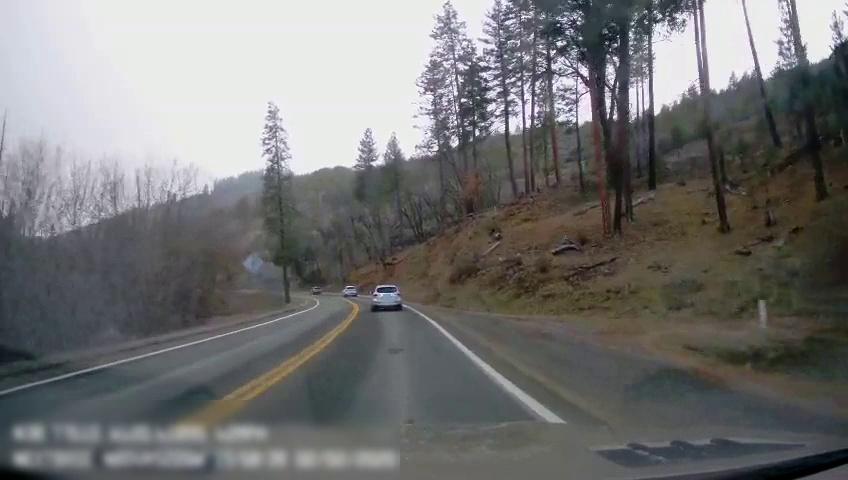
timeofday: Day
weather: Cloudy
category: Drivable Space
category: Vehicles | Car
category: Vehicles | SUV
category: Vehicles | SUV
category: Lanes | Current Lane
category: Lanes | Current Lane
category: Lanes | Opposite Lane